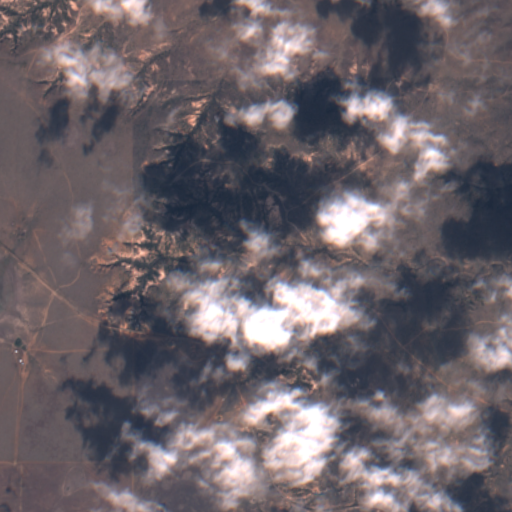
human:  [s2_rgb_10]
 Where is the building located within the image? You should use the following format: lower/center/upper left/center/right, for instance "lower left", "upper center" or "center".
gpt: There is no building in the image.